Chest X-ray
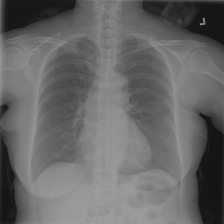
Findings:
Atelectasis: negative
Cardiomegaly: negative
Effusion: negative
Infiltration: negative
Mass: negative
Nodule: negative
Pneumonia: negative
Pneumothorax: negative
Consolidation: negative
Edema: negative
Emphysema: negative
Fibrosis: negative
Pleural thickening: negative
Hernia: negative